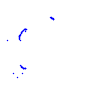
Particle: kaon